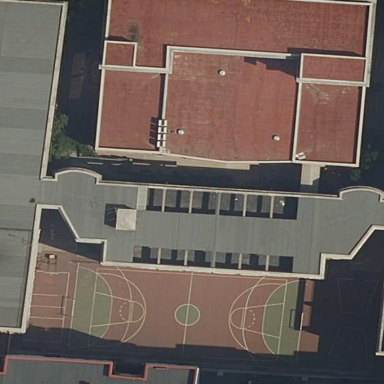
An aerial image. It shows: School building.